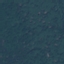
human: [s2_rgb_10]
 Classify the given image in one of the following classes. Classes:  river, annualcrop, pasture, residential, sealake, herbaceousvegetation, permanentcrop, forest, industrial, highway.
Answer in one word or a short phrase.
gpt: Forest